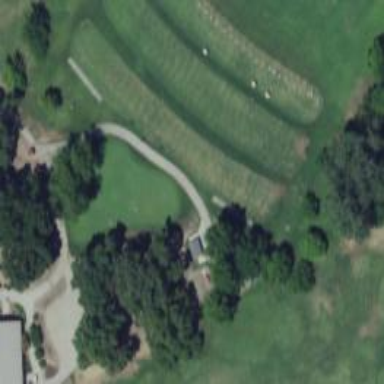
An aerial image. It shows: Path for both road and golf.